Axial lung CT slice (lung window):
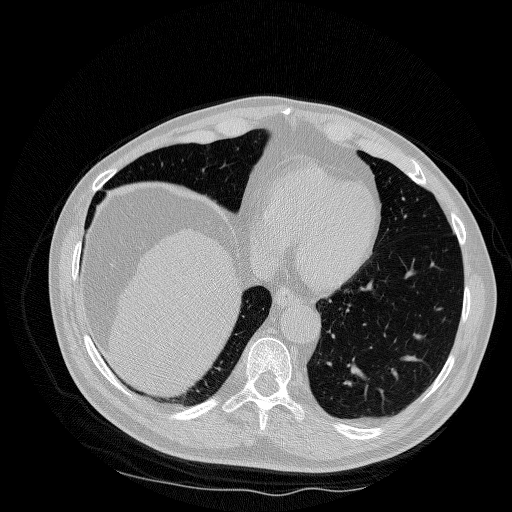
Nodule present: no